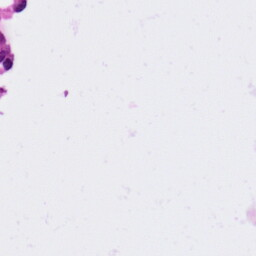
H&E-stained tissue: Ovarian